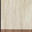
Piece: xx